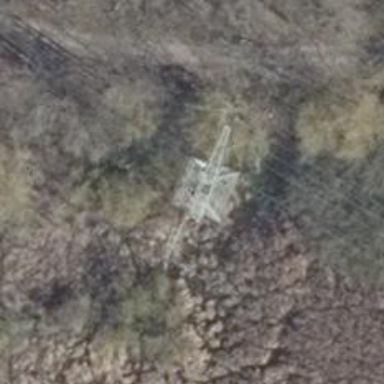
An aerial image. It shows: Power line in the image.